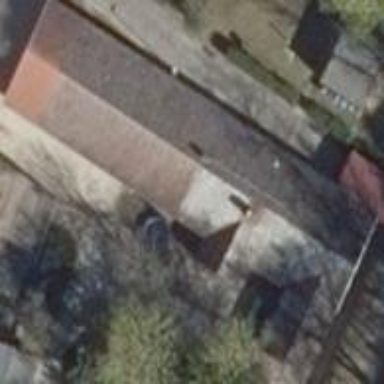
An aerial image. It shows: Kindergarten building.